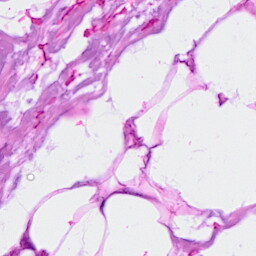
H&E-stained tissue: Breast